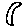
Label: moon